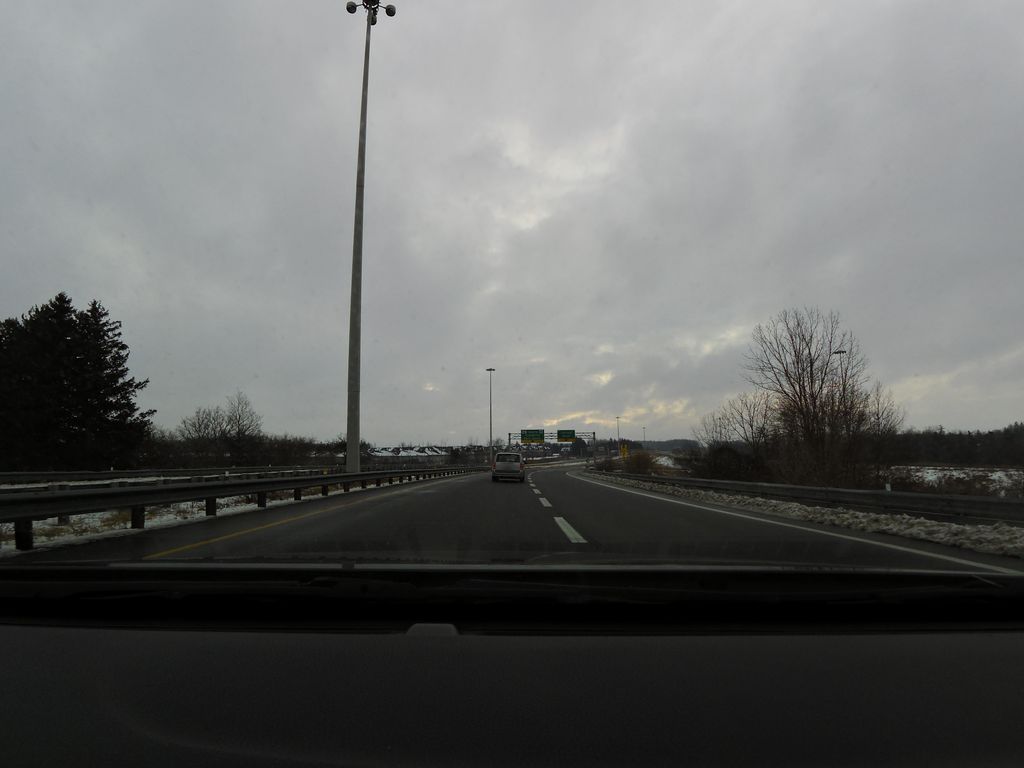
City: hamilton